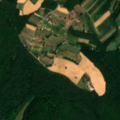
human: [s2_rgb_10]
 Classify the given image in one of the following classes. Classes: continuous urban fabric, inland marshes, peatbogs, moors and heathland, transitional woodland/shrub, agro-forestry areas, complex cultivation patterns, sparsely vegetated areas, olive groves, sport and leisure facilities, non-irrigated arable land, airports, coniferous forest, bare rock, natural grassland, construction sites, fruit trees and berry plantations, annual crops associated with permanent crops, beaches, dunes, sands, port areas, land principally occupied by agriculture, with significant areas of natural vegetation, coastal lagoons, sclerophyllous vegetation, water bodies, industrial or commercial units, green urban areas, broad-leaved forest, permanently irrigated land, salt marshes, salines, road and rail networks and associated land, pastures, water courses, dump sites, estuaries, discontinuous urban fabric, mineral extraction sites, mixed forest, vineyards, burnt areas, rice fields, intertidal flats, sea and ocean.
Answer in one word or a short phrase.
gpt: non-irrigated arable land, broad-leaved forest, mixed forest, transitional woodland/shrub